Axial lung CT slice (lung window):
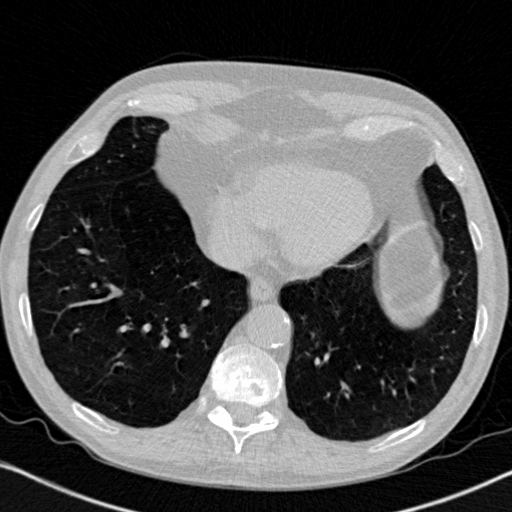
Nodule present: no